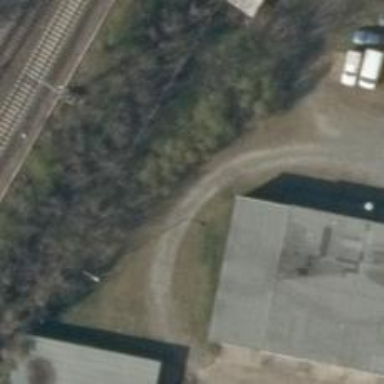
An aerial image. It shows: Concrete track with grade 2 tracktype.